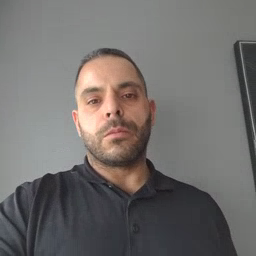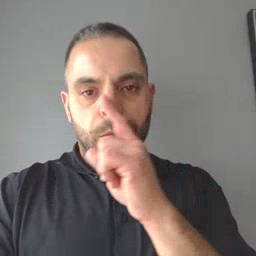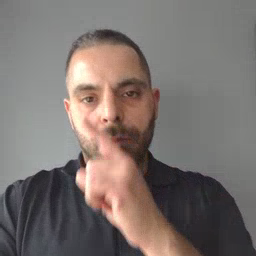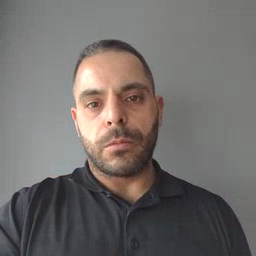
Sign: mouse